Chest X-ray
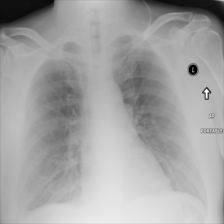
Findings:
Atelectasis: negative
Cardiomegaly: negative
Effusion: negative
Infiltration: positive
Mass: negative
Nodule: negative
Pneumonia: negative
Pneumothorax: negative
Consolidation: negative
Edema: negative
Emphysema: negative
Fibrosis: negative
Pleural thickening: negative
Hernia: negative